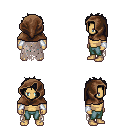
a pixel art fantasy rpg character, male body template, human, tanned skin, gray tattered cape, teal pants, raven bedhead hairstyle, cloth hood, white cloth bracers, four views (front, back, left, right), 2x2 character sprite sheet, small pixel art, hard edges, no anti-aliasing